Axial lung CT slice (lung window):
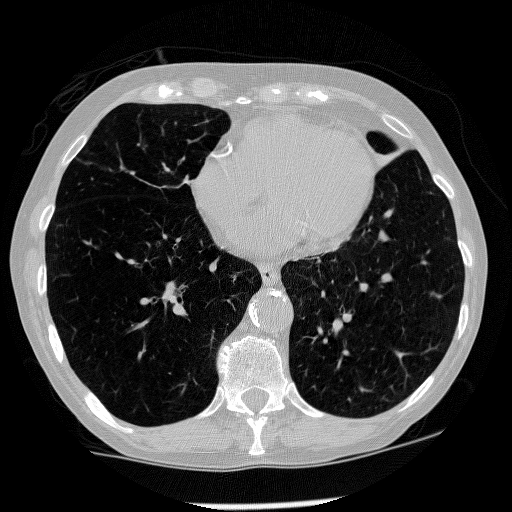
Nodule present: no